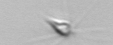
Label: Calciopappus